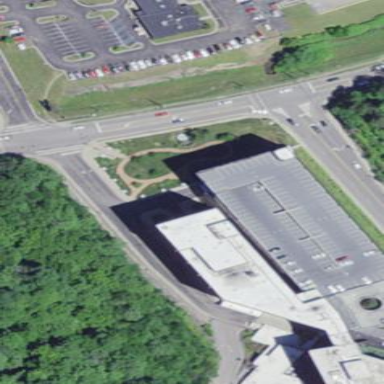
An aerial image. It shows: Multi-storey parking building.